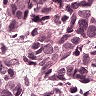
Metastatic tissue present: yes